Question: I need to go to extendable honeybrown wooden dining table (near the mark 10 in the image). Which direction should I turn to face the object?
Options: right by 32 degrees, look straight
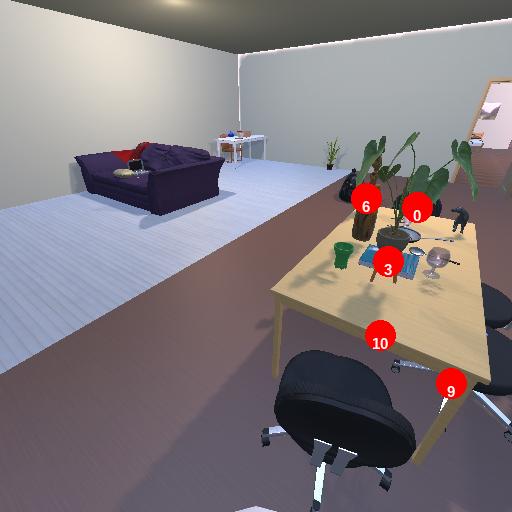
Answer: right by 32 degrees